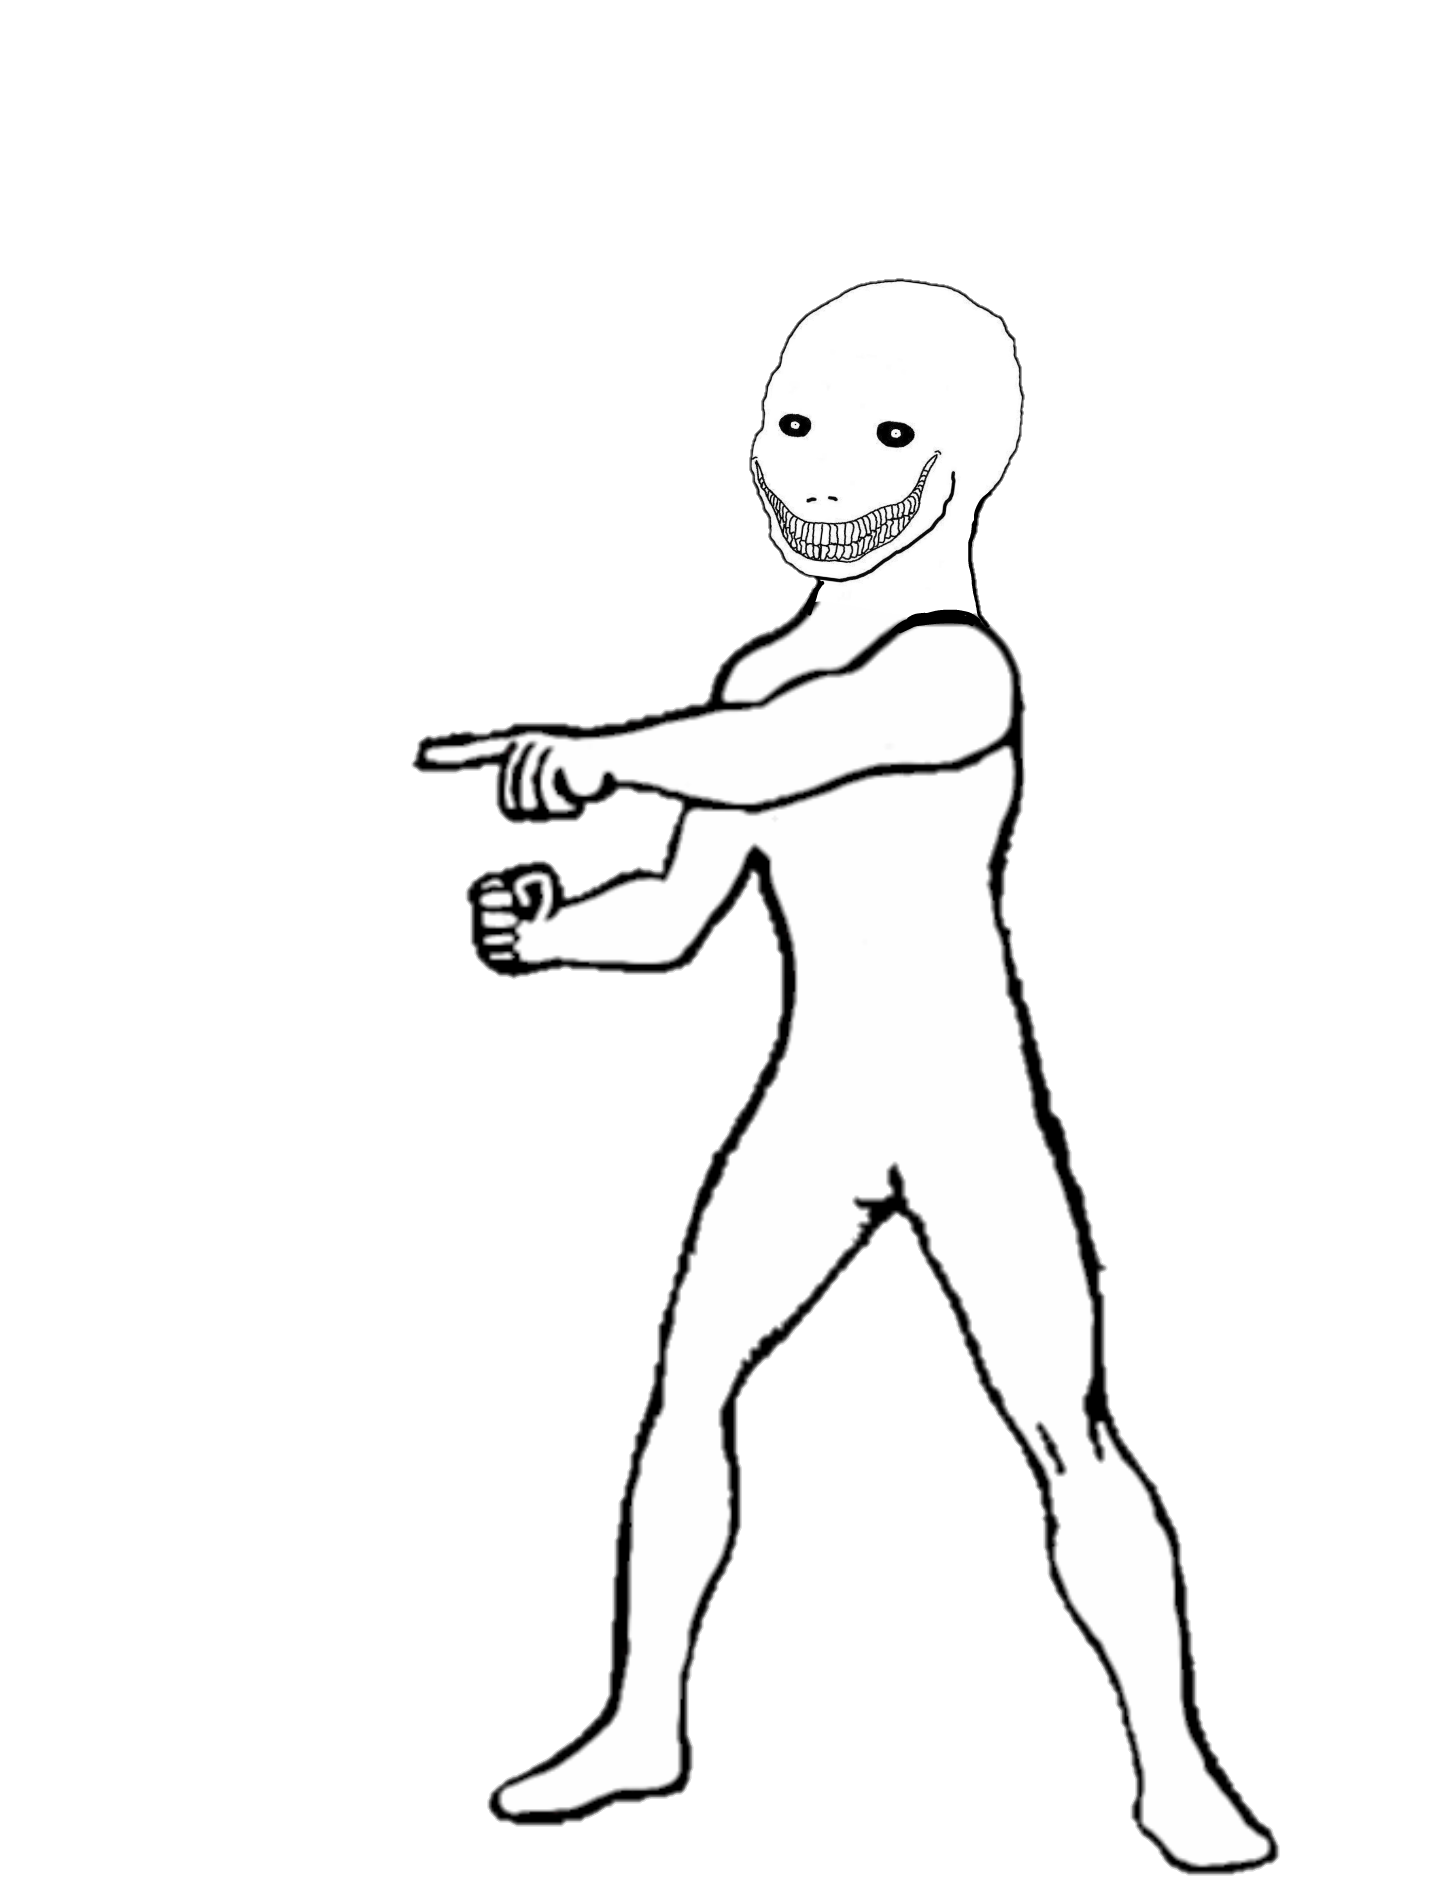
Label: 5_Oomer